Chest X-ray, AP view. Patient: 27 years old, sex F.
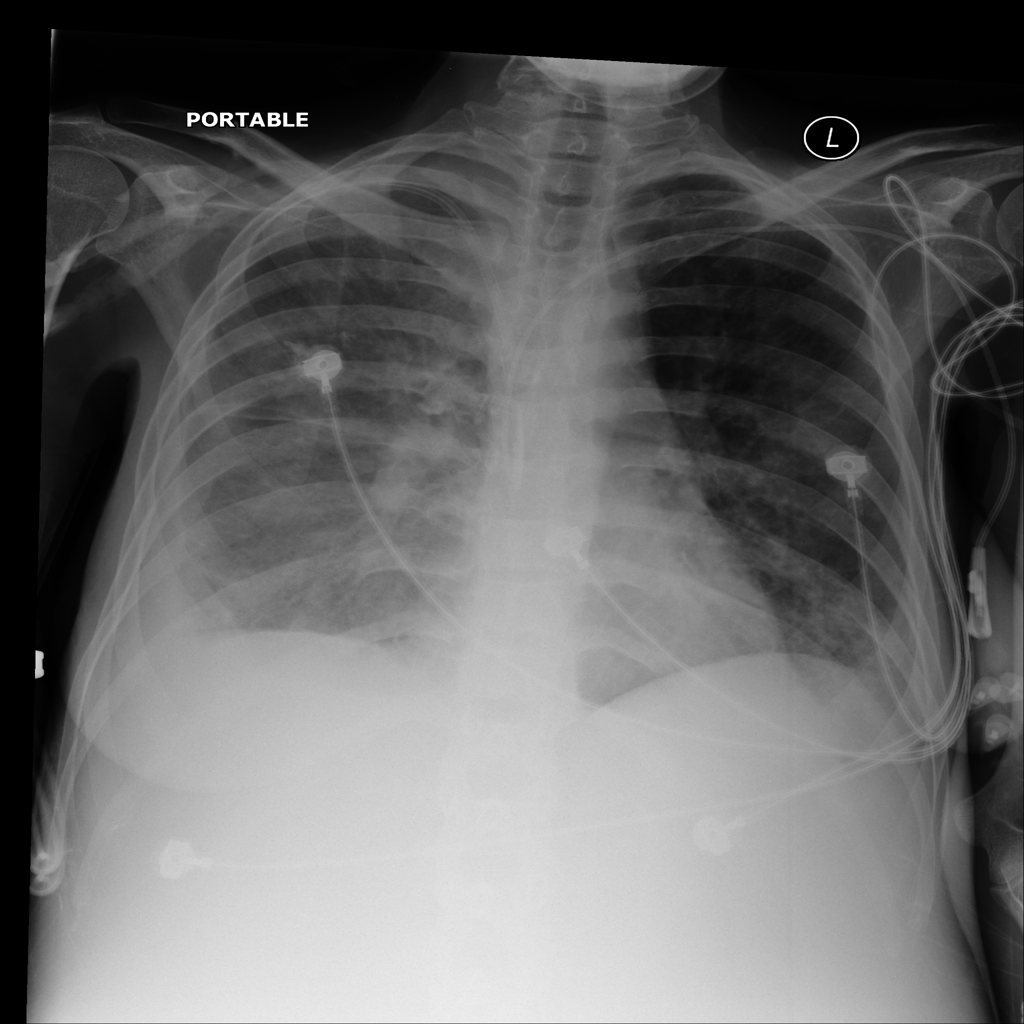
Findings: No Finding